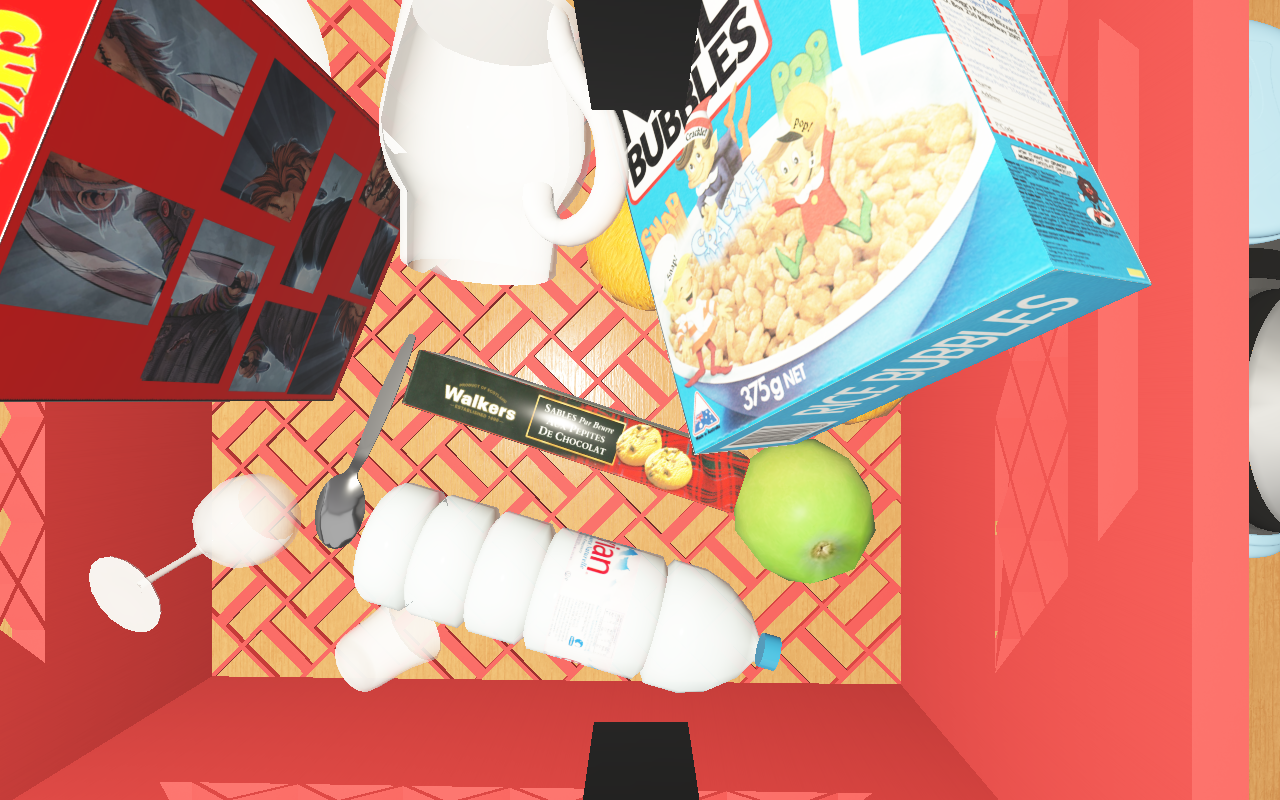
Objects in the scene:
carafe
apple
apple
orange
jam jar
cereal box
cereal box